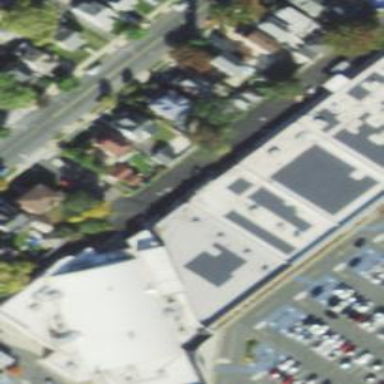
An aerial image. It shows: Retail building.